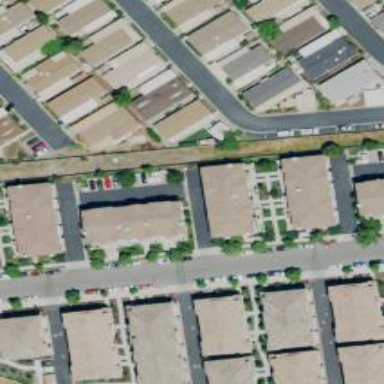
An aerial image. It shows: Alleyway designated as service road.